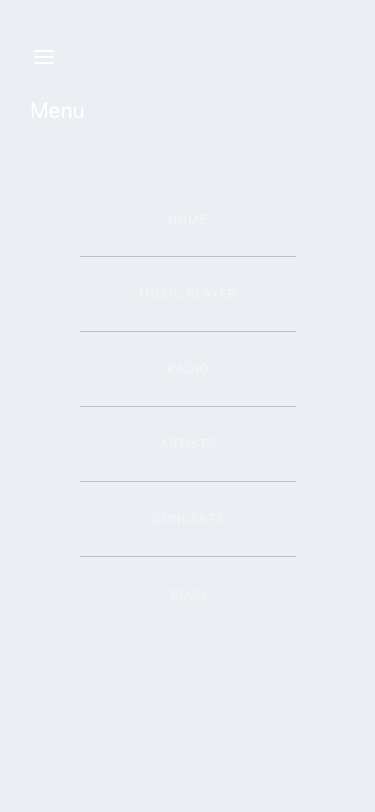
Text in this UI design:
BLOG
CONCERTS
ARTISTS
RADIO
MUSIC PLAYER
HOME
Menu